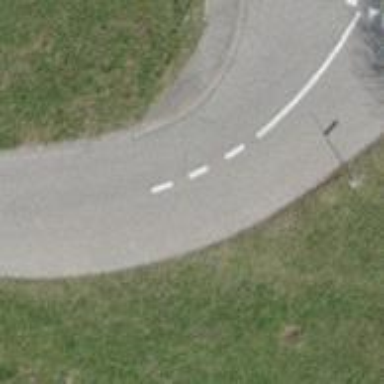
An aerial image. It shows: Unclassified road with paved surface.